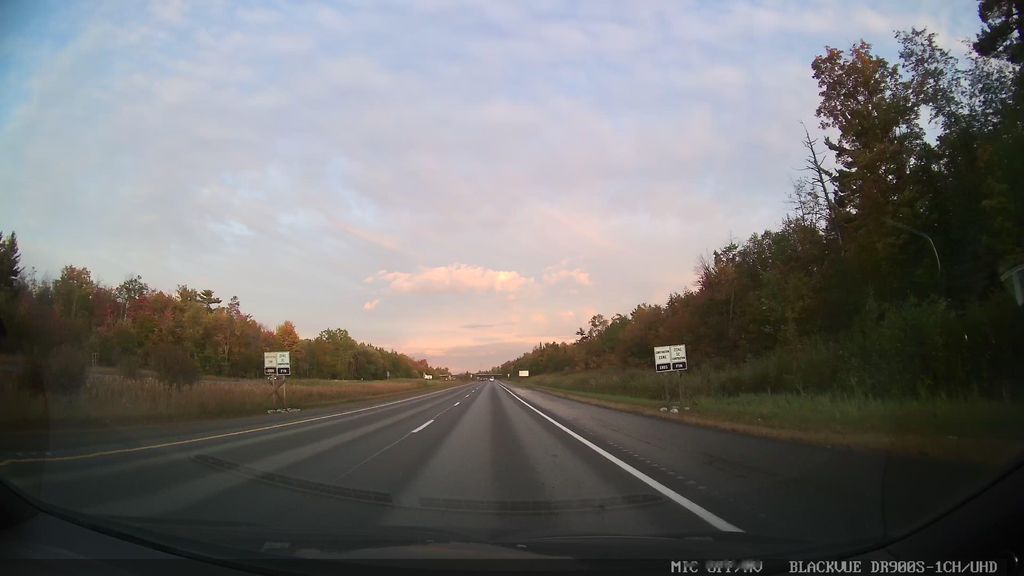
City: ottawa-gatineau